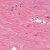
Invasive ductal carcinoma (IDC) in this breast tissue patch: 0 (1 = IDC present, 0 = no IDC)